RGB frame:
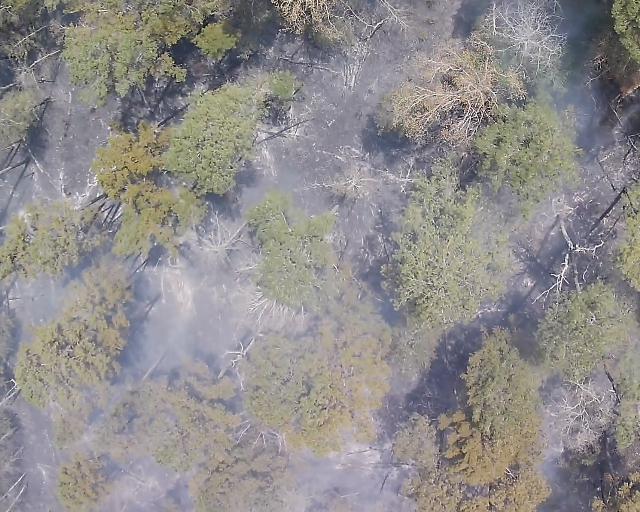
Thermal frame:
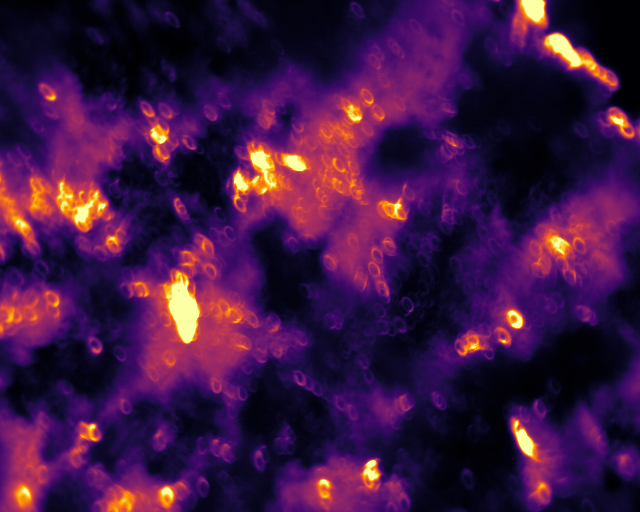
Captured: 2026-02-26 03:40:28
Pixels at or above 80 °C: 11090 (fraction of frame: 0.03384)